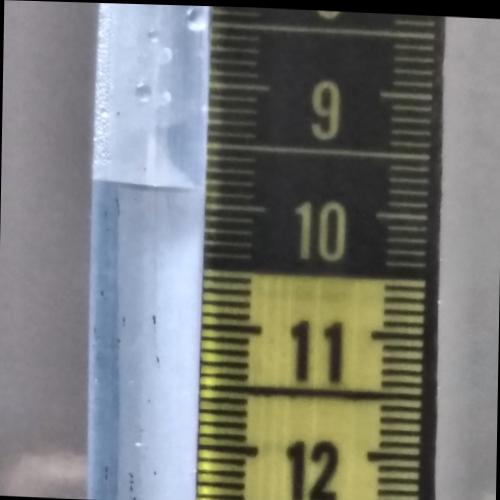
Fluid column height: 9.9 cm